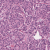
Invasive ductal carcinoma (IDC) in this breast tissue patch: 1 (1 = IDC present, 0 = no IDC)